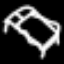
Label: bed